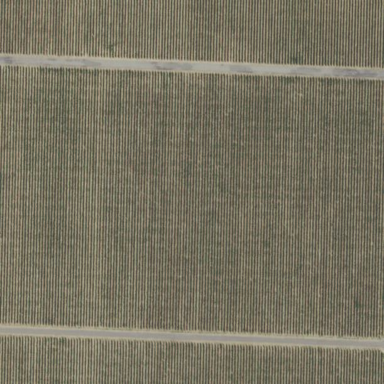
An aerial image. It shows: Vineyard growing grapes.